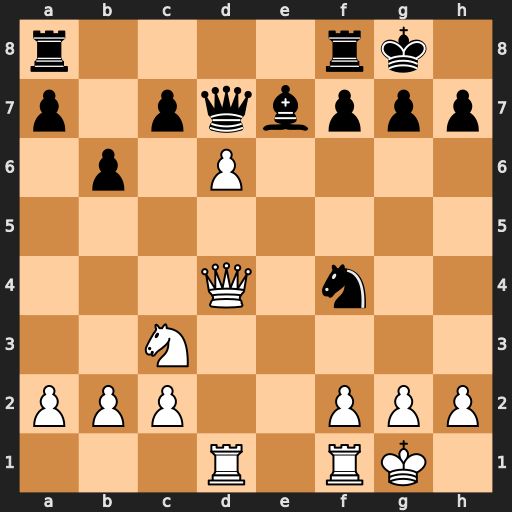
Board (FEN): r4rk1/p1pqbppp/1p1P4/8/3Q1n2/2N5/PPP2PPP/3R1RK1
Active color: w
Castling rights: -
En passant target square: -
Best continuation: dxe7 Qxe7 Qxf4